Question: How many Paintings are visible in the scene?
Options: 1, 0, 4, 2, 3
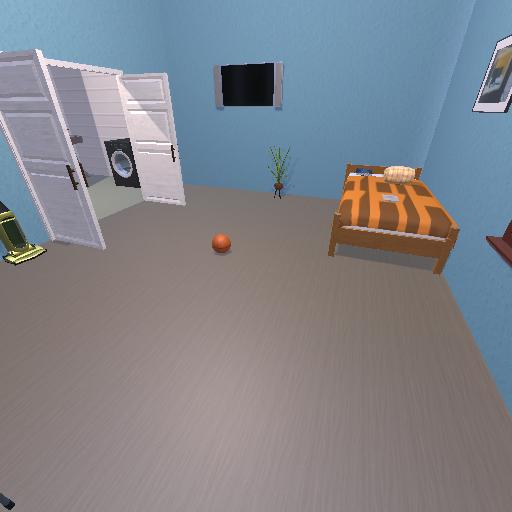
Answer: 1